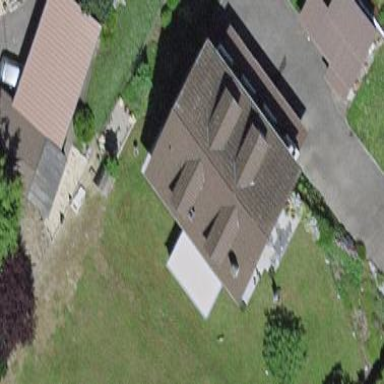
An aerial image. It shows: Gabled building with roof oriented along its structure.